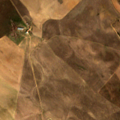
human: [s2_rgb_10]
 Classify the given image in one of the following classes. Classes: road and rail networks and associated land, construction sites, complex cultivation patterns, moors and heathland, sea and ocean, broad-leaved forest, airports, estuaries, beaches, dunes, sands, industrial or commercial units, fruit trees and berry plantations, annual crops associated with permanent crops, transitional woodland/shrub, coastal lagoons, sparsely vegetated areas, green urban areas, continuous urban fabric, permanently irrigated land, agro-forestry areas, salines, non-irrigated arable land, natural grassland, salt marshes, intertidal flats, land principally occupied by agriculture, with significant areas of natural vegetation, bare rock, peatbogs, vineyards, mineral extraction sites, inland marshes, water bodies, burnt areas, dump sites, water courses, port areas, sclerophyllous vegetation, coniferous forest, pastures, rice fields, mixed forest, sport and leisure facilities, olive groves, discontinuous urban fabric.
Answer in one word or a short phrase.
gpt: non-irrigated arable land